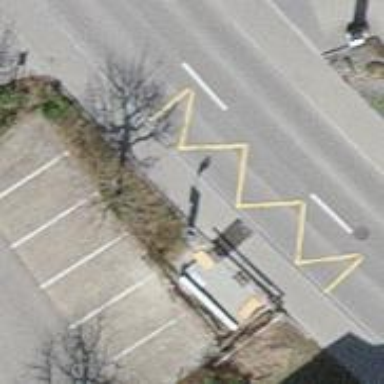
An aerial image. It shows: Bus stop with platform for public transport.